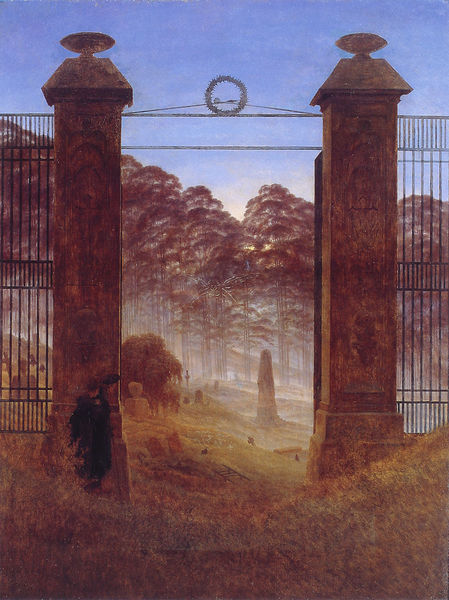
Titel: Friedhofseingang
Künstler: Caspar David Friedrich
Institution: Dresden, Gemäldegalerie Neue Meister
Schlagwörter: baum, blau, himmel, mann, bäume, abend, frau, licht, pfeiler, gras, wiese, zaun, malerei, mensch, trauer, hügel, natur, gitter, paar, wald, dunst, farbe, nebel, romantik, warten, tor, eingang, eisen, denkmal, friedhof, kranz, grab, hügelig, gräber, mystisch, nadelbäume, eisenzaun, grabsteine, lranz